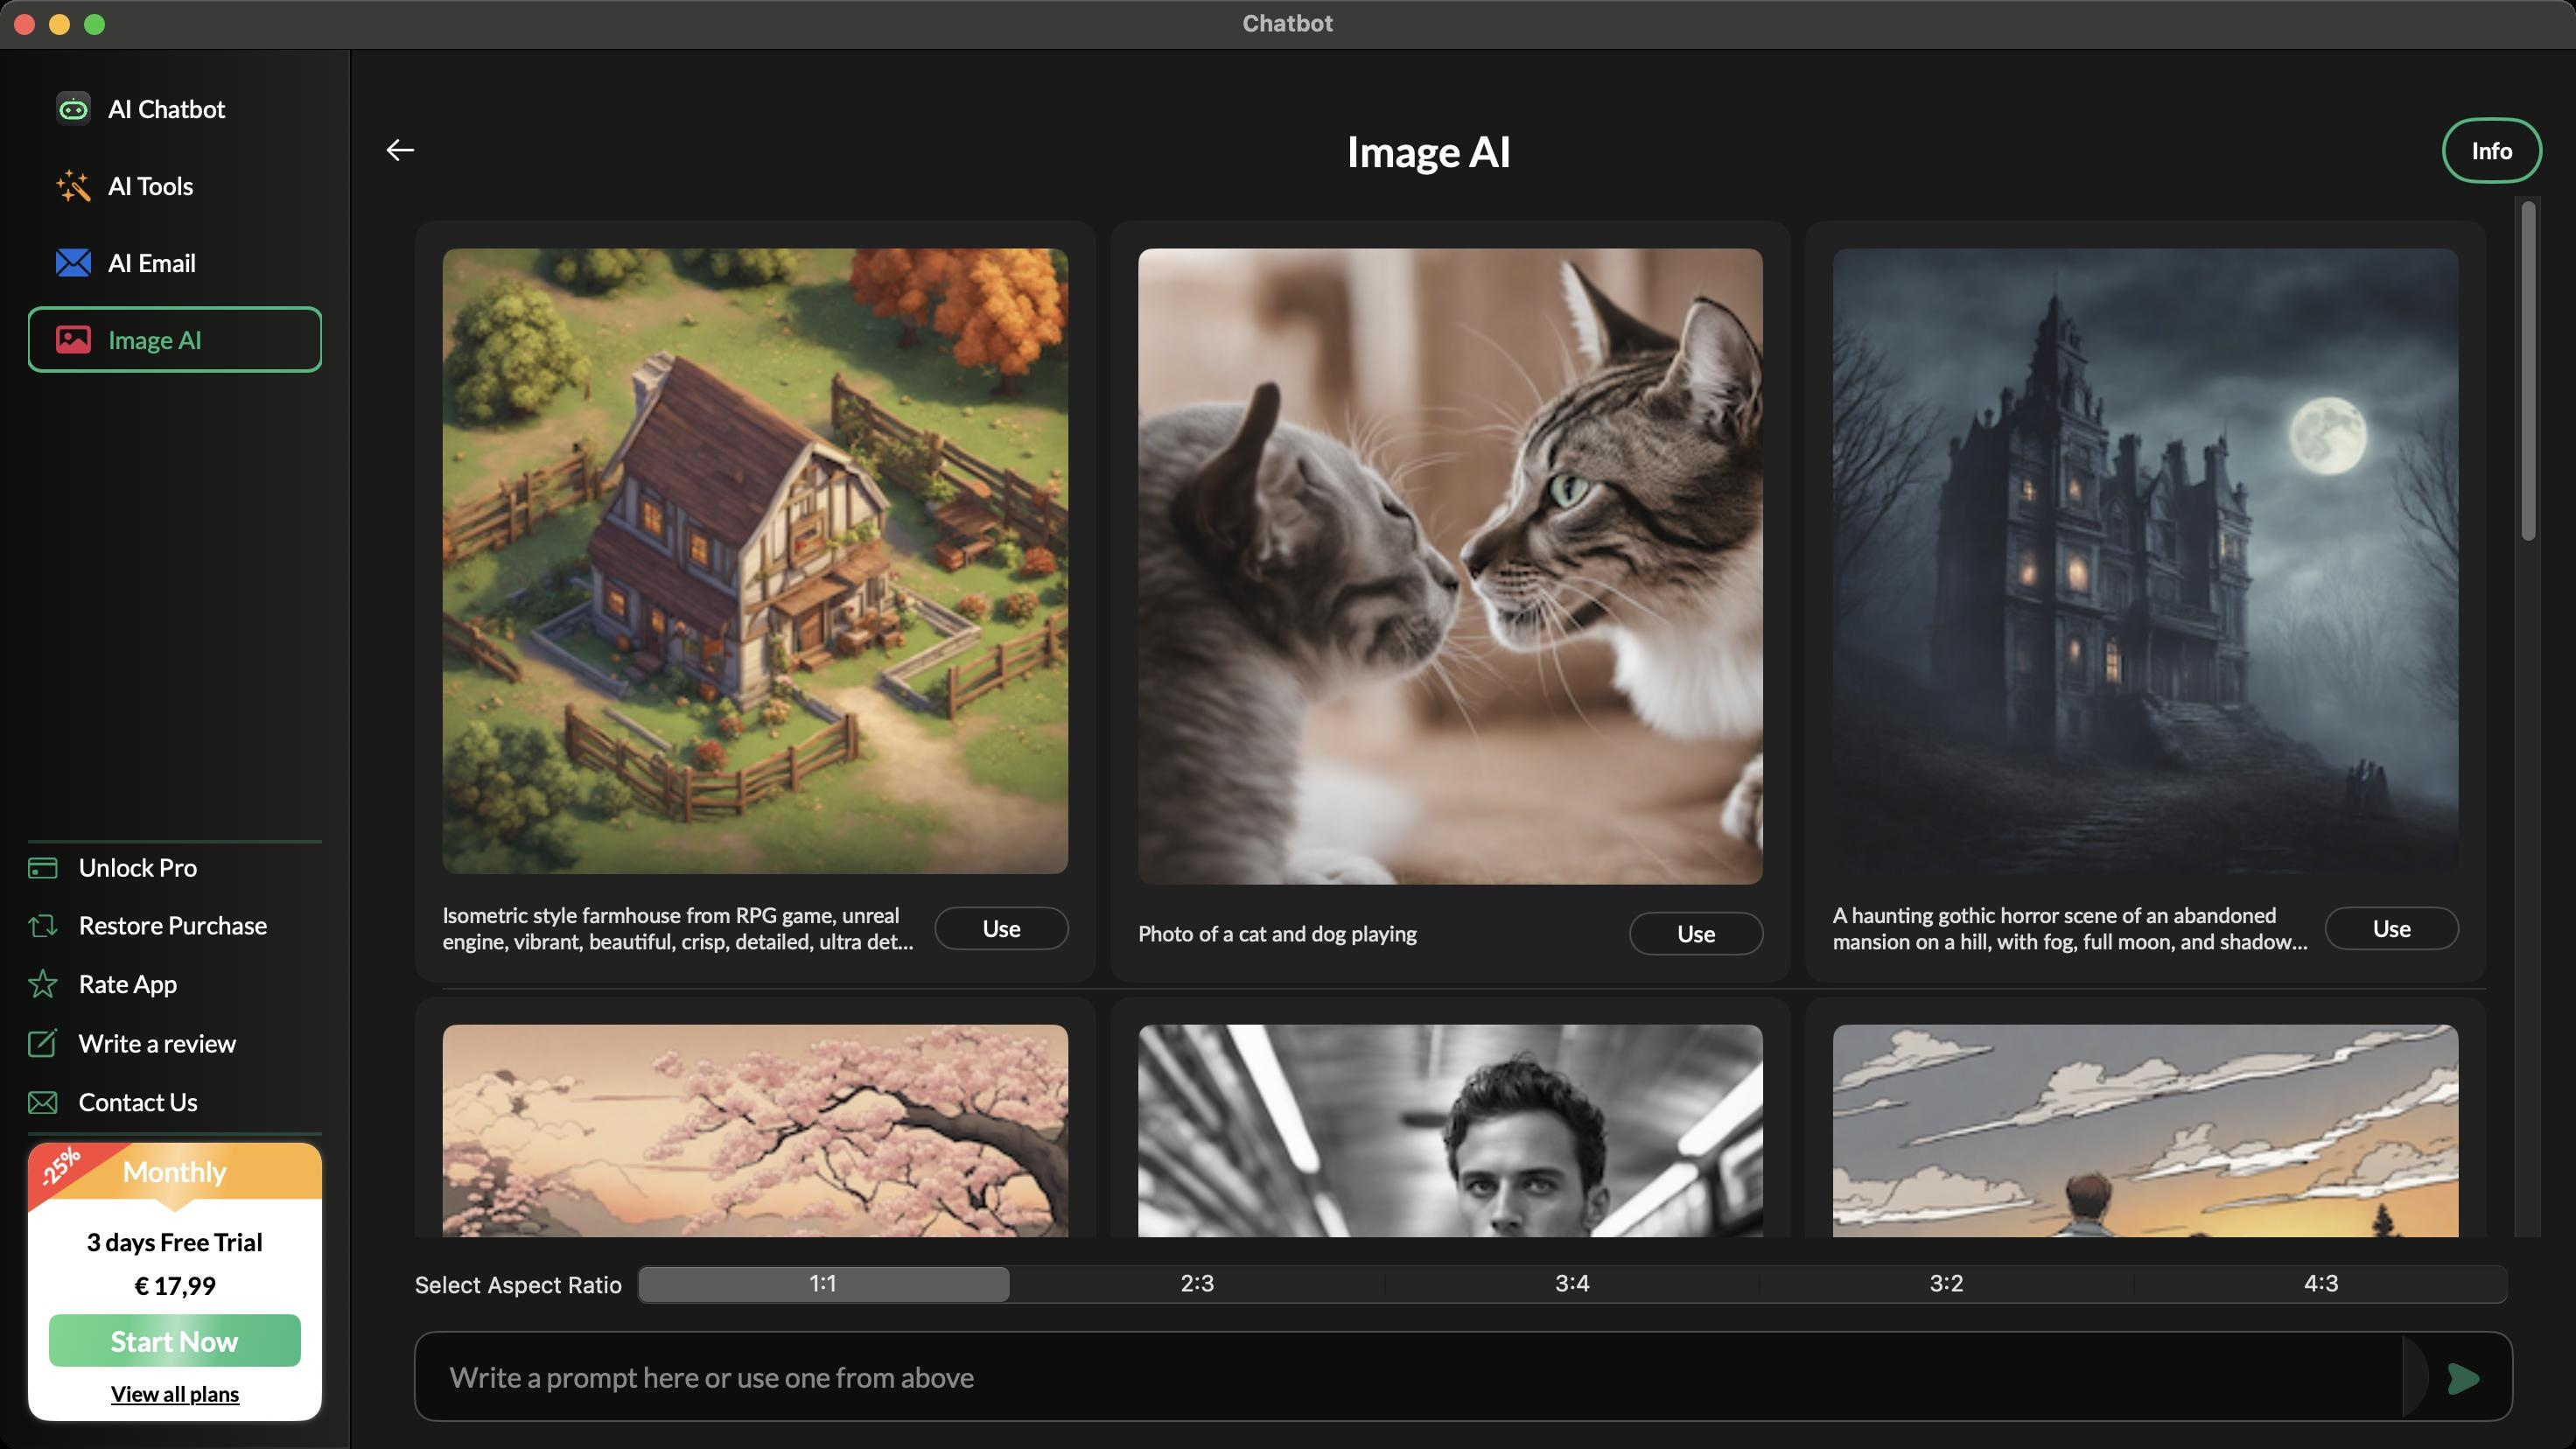
Accessibility tree:
{"name": "Chatbot", "role": "AXWindow", "description": null, "role_description": "standard window", "value": null, "position": "174.00;74.00", "size": "1472;828", "children": [{"name": null, "role": "AXSplitGroup", "description": null, "role_description": "split group", "value": null, "position": "0.00;28.00", "size": "1472;800", "children": [{"name": null, "role": "AXScrollArea", "description": null, "role_description": "scroll area", "value": null, "position": "0.00;28.00", "size": "200;800", "children": [{"name": null, "role": "AXTable", "description": null, "role_description": "table", "value": null, "position": "1.00;29.00", "size": "198;798", "children": [{"name": null, "role": "AXColumn", "description": null, "role_description": "column", "value": null, "position": "1.00;29.00", "size": "198;798", "children": []}]}]}, {"name": null, "role": "AXGroup", "description": null, "role_description": "group", "value": null, "position": "0.00;28.00", "size": "200;800", "children": [{"name": null, "role": "AXScrollArea", "description": null, "role_description": "scroll area", "value": null, "position": "16.00;44.00", "size": "168;428", "children": [{"name": null, "role": "AXImage", "description": "appiconsmall", "role_description": "image", "value": null, "position": "32.00;52.00", "size": "20;20", "children": []}, {"name": null, "role": "AXStaticText", "description": null, "role_description": "text", "value": "AI Chatbot", "position": "62.00;53.50", "size": "67;17", "children": []}, {"name": null, "role": "AXImage", "description": "aitools", "role_description": "image", "value": null, "position": "32.00;96.50", "size": "20;19", "children": []}, {"name": null, "role": "AXStaticText", "description": null, "role_description": "text", "value": "AI Tools", "position": "62.00;97.50", "size": "49;17", "children": []}, {"name": null, "role": "AXImage", "description": "aiemail", "role_description": "image", "value": null, "position": "32.00;142.00", "size": "20;16", "children": []}, {"name": null, "role": "AXStaticText", "description": null, "role_description": "text", "value": "AI Email", "position": "62.00;141.50", "size": "50;17", "children": []}, {"name": null, "role": "AXImage", "description": "imageai", "role_description": "image", "value": null, "position": "32.00;186.00", "size": "20;16", "children": []}, {"name": null, "role": "AXStaticText", "description": null, "role_description": "text", "value": "Image AI", "position": "62.00;185.50", "size": "54;17", "children": []}]}, {"name": null, "role": "AXImage", "description": "unlock", "role_description": "image", "value": null, "position": "16.00;489.50", "size": "17;12", "children": []}, {"name": null, "role": "AXStaticText", "description": null, "role_description": "text", "value": "Unlock Pro", "position": "45.00;487.16", "size": "68;17", "children": []}, {"name": null, "role": "AXImage", "description": "restore", "role_description": "image", "value": null, "position": "16.00;522.00", "size": "17;14", "children": []}, {"name": null, "role": "AXStaticText", "description": null, "role_description": "text", "value": "Restore Purchase", "position": "45.00;520.16", "size": "108;17", "children": []}, {"name": null, "role": "AXImage", "description": "star", "role_description": "image", "value": null, "position": "16.00;553.00", "size": "17;18", "children": []}, {"name": null, "role": "AXStaticText", "description": null, "role_description": "text", "value": "Rate App", "position": "45.00;553.49", "size": "56;17", "children": []}, {"name": null, "role": "AXImage", "description": "write review", "role_description": "image", "value": null, "position": "16.00;587.00", "size": "17;18", "children": []}, {"name": null, "role": "AXStaticText", "description": null, "role_description": "text", "value": "Write a review", "position": "45.00;587.50", "size": "90;17", "children": []}, {"name": null, "role": "AXImage", "description": "mail envelope", "role_description": "image", "value": null, "position": "16.00;623.00", "size": "17;14", "children": []}, {"name": null, "role": "AXStaticText", "description": null, "role_description": "text", "value": "Contact Us", "position": "45.00;621.18", "size": "68;17", "children": []}, {"name": null, "role": "AXStaticText", "description": null, "role_description": "text", "value": "-25%", "position": "18.80;651.80", "size": "30;30", "children": []}, {"name": null, "role": "AXStaticText", "description": null, "role_description": "text", "value": "Monthly", "position": "70.00;659.50", "size": "60;19", "children": []}, {"name": null, "role": "AXStaticText", "description": null, "role_description": "text", "value": "3 days Free Trial", "position": "49.50;701.00", "size": "101;17", "children": []}, {"name": null, "role": "AXStaticText", "description": null, "role_description": "text", "value": "€ 17,99", "position": "76.75;726.00", "size": "46;17", "children": []}, {"name": null, "role": "AXStaticText", "description": null, "role_description": "text", "value": "Start Now", "position": "63.50;756.50", "size": "73;19", "children": []}, {"name": null, "role": "AXStaticText", "description": null, "role_description": "text", "value": "View all plans", "position": "63.25;789.00", "size": "74;15", "children": []}]}, {"name": null, "role": "AXSplitter", "description": null, "role_description": "splitter", "value": 200.0, "position": "200.00;28.00", "size": "1;800", "children": []}, {"name": null, "role": "AXGroup", "description": null, "role_description": "group", "value": null, "position": "201.00;28.00", "size": "1271;800", "children": [{"name": null, "role": "AXImage", "description": "arrow.left", "role_description": "image", "value": null, "position": "221.00;79.50", "size": "16;13", "children": []}, {"name": null, "role": "AXStaticText", "description": null, "role_description": "text", "value": "Image AI", "position": "769.25;71.50", "size": "95;29", "children": []}, {"name": null, "role": "AXStaticText", "description": null, "role_description": "text", "value": "Info", "position": "1412.50;78.00", "size": "24;16", "children": []}, {"name": null, "role": "AXScrollArea", "description": null, "role_description": "scroll area", "value": null, "position": "221.00;112.00", "size": "1231;595", "children": [{"name": null, "role": "AXTable", "description": null, "role_description": "list", "value": null, "position": "221.00;112.00", "size": "1231;595", "children": [{"name": null, "role": "AXRow", "description": null, "role_description": "table row", "value": null, "position": "221.00;122.00", "size": "1216;444", "children": [{"name": null, "role": "AXCell", "description": null, "role_description": "cell", "value": null, "position": "237.00;122.00", "size": "1184;444", "children": [{"name": null, "role": "AXImage", "description": "Image1", "role_description": "image", "value": null, "position": "253.00;142.00", "size": "358;358", "children": []}, {"name": null, "role": "AXImage", "description": "Image2", "role_description": "image", "value": null, "position": "647.50;142.00", "size": "364;364", "children": []}, {"name": null, "role": "AXImage", "description": "Image3", "role_description": "image", "value": null, "position": "1047.50;142.00", "size": "358;358", "children": []}, {"name": null, "role": "AXStaticText", "description": null, "role_description": "text", "value": "Isometric style farmhouse from RPG game, unreal engine, vibrant, beautiful, crisp, detailed, ultra detailed, intricate", "position": "253.00;515.50", "size": "270;30", "children": []}, {"name": null, "role": "AXStaticText", "description": null, "role_description": "text", "value": "Use", "position": "534.50;518.50", "size": "76;24", "children": []}, {"name": null, "role": "AXStaticText", "description": null, "role_description": "text", "value": "Photo of a cat and dog playing", "position": "650.33;526.00", "size": "160;15", "children": []}, {"name": null, "role": "AXStaticText", "description": null, "role_description": "text", "value": "Use", "position": "931.50;521.50", "size": "76;24", "children": []}, {"name": null, "role": "AXStaticText", "description": null, "role_description": "text", "value": "A haunting gothic horror scene of an abandoned mansion on a hill, with fog, full moon, and shadowy figures, in a digital painting style reminiscent of the Castlevania game series", "position": "1047.67;515.50", "size": "272;30", "children": []}, {"name": null, "role": "AXStaticText", "description": null, "role_description": "text", "value": "Use", "position": "1329.00;518.50", "size": "76;24", "children": []}]}]}, {"name": null, "role": "AXRow", "description": null, "role_description": "table row", "value": null, "position": "221.00;565.50", "size": "1216;444", "children": [{"name": null, "role": "AXCell", "description": null, "role_description": "cell", "value": null, "position": "237.00;565.50", "size": "1184;444", "children": [{"name": null, "role": "AXImage", "description": "Image4", "role_description": "image", "value": null, "position": "253.00;585.50", "size": "358;358", "children": []}, {"name": null, "role": "AXImage", "description": "Image5", "role_description": "image", "value": null, "position": "650.50;585.50", "size": "358;358", "children": []}, {"name": null, "role": "AXImage", "description": "Image6", "role_description": "image", "value": null, "position": "1044.50;585.50", "size": "364;364", "children": []}, {"name": null, "role": "AXStaticText", "description": null, "role_description": "text", "value": "A tranquil Zen garden with cherry blossom trees, a small bridge, and a pond at sunset. Japanese drawing", "position": "253.00;959.00", "size": "271;30", "children": []}, {"name": null, "role": "AXStaticText", "description": null, "role_description": "text", "value": "Use", "position": "534.50;962.00", "size": "76;24", "children": []}, {"name": null, "role": "AXStaticText", "description": null, "role_description": "text", "value": "B&W photography, model shot, man in subway station, beautiful detailed eyes, professional award-winning portrait photography, Zeiss 150mm f/2.8", "position": "650.33;959.00", "size": "269;30", "children": []}, {"name": null, "role": "AXStaticText", "description": null, "role_description": "text", "value": "Use", "position": "931.50;962.00", "size": "76;24", "children": []}, {"name": null, "role": "AXStaticText", "description": null, "role_description": "text", "value": "Comic of couple walking away into the sunset", "position": "1047.67;969.50", "size": "240;15", "children": []}, {"name": null, "role": "AXStaticText", "description": null, "role_description": "text", "value": "Use", "position": "1329.00;965.00", "size": "76;24", "children": []}]}]}, {"name": null, "role": "AXRow", "description": null, "role_description": "table row", "value": null, "position": "221.00;1009.00", "size": "1216;444", "children": [{"name": null, "role": "AXCell", "description": null, "role_description": "cell", "value": null, "position": "237.00;1009.00", "size": "1184;444", "children": [{"name": null, "role": "AXImage", "description": "Image7", "role_description": "image", "value": null, "position": "253.00;1029.00", "size": "358;358", "children": []}, {"name": null, "role": "AXImage", "description": "Image8", "role_description": "image", "value": null, "position": "650.50;1029.00", "size": "358;358", "children": []}, {"name": null, "role": "AXImage", "description": "Image9", "role_description": "image", "value": null, "position": "1044.50;1029.00", "size": "364;364", "children": []}, {"name": null, "role": "AXStaticText", "description": null, "role_description": "text", "value": "Cute rabbit wearing a jacket, with a carrot, 3D Style, rendering, close-up, bokeh background", "position": "253.00;1402.50", "size": "245;30", "children": []}, {"name": null, "role": "AXStaticText", "description": null, "role_description": "text", "value": "Use", "position": "534.50;1405.50", "size": "76;24", "children": []}, {"name": null, "role": "AXStaticText", "description": null, "role_description": "text", "value": "Interior design of living room, neutral colors, modern, windows with NYC skyline view at night", "position": "650.33;1402.50", "size": "258;30", "children": []}, {"name": null, "role": "AXStaticText", "description": null, "role_description": "text", "value": "Use", "position": "931.50;1405.50", "size": "76;24", "children": []}, {"name": null, "role": "AXStaticText", "description": null, "role_description": "text", "value": "Beautiful landscape photo of a snowy mountain", "position": "1047.67;1413.00", "size": "251;15", "children": []}, {"name": null, "role": "AXStaticText", "description": null, "role_description": "text", "value": "Use", "position": "1329.00;1408.50", "size": "76;24", "children": []}]}]}, {"name": null, "role": "AXRow", "description": null, "role_description": "table row", "value": null, "position": "221.00;1452.50", "size": "1216;444", "children": [{"name": null, "role": "AXCell", "description": null, "role_description": "cell", "value": null, "position": "237.00;1452.50", "size": "1184;444", "children": [{"name": null, "role": "AXImage", "description": "Image10", "role_description": "image", "value": null, "position": "253.00;1472.50", "size": "358;358", "children": []}, {"name": null, "role": "AXImage", "description": "Image11", "role_description": "image", "value": null, "position": "650.50;1472.50", "size": "358;358", "children": []}, {"name": null, "role": "AXImage", "description": "Image12", "role_description": "image", "value": null, "position": "1047.50;1472.50", "size": "358;358", "children": []}, {"name": null, "role": "AXStaticText", "description": null, "role_description": "text", "value": "Imagine a vast forest filled with ancient, towering trees, their leaves glowing softly under the light of a full moon. A sparkling river winds through the forest, reflecting the twinkling stars above. Fireflies dance around, adding a magical touch to the serene landscape", "position": "253.00;1846.00", "size": "272;30", "children": []}, {"name": null, "role": "AXStaticText", "description": null, "role_description": "text", "value": "Use", "position": "534.50;1849.00", "size": "76;24", "children": []}, {"name": null, "role": "AXStaticText", "description": null, "role_description": "text", "value": "Visualize a breathtaking city of the future during sunrise. Skyscrapers of glass and chrome rise towards the sky, adorned with neon lights and holographic displays. The first rays of the sun bathe the city in a warm, golden light, creating a stark contrast with the cool blue and purple hues of the advanced technology", "position": "650.33;1846.00", "size": "268;30", "children": []}, {"name": null, "role": "AXStaticText", "description": null, "role_description": "text", "value": "Use", "position": "931.50;1849.00", "size": "76;24", "children": []}, {"name": null, "role": "AXStaticText", "description": null, "role_description": "text", "value": "Picture an underwater paradise, a vibrant coral reef teeming with life. Colorful fish swim among the coral, which comes in a myriad of shapes and colors. Sunlight filters through the water, casting a serene glow on this underwater wonderland.", "position": "1047.67;1846.00", "size": "273;30", "children": []}, {"name": null, "role": "AXStaticText", "description": null, "role_description": "text", "value": "Use", "position": "1329.00;1849.00", "size": "76;24", "children": []}]}]}, {"name": null, "role": "AXColumn", "description": null, "role_description": "column", "value": null, "position": "231.00;112.00", "size": "1196;1794", "children": []}]}, {"name": null, "role": "AXScrollBar", "description": null, "role_description": "scroll bar", "value": 0.0, "position": "1437.00;112.00", "size": "15;595", "children": [{"name": null, "role": "AXValueIndicator", "description": null, "role_description": "value indicator", "value": 0.0, "position": "1437.00;114.00", "size": "15;196", "children": []}, {"name": null, "role": "AXButton", "description": null, "role_description": "increment arrow button", "value": null, "position": "1437.00;112.00", "size": "0;0", "children": []}, {"name": null, "role": "AXButton", "description": null, "role_description": "decrement arrow button", "value": null, "position": "1437.00;112.00", "size": "0;0", "children": []}, {"name": null, "role": "AXButton", "description": null, "role_description": "increment page button", "value": null, "position": "1437.00;310.50", "size": "15;396", "children": []}, {"name": null, "role": "AXButton", "description": null, "role_description": "decrement page button", "value": null, "position": "1437.00;112.00", "size": "15;2", "children": []}]}]}, {"name": null, "role": "AXStaticText", "description": null, "role_description": "text", "value": "Select Aspect Ratio", "position": "237.00;726.00", "size": "119;16", "children": []}, {"name": null, "role": "AXRadioGroup", "description": null, "role_description": "radio group", "value": "{\n    \"name\": null,\n    \"role\": \"AXRadioButton\",\n    \"description\": \"1:1\",\n    \"role_description\": \"radio button\",\n    \"value\": 1,\n    \"position\": \"362.00;722.00\",\n    \"size\": \"216;24\",\n    \"children\": []\n}", "position": "364.00;723.00", "size": "1072;22", "children": [{"name": null, "role": "AXRadioButton", "description": "1:1", "role_description": "radio button", "value": 1, "position": "362.00;722.00", "size": "216;24", "children": []}, {"name": null, "role": "AXRadioButton", "description": "2:3", "role_description": "radio button", "value": 0, "position": "578.00;722.00", "size": "214;24", "children": []}, {"name": null, "role": "AXRadioButton", "description": "3:4", "role_description": "radio button", "value": 0, "position": "792.00;722.00", "size": "214;24", "children": []}, {"name": null, "role": "AXRadioButton", "description": "3:2", "role_description": "radio button", "value": 0, "position": "1006.00;722.00", "size": "214;24", "children": []}, {"name": null, "role": "AXRadioButton", "description": "4:3", "role_description": "radio button", "value": 0, "position": "1220.00;722.00", "size": "215;24", "children": []}]}, {"name": null, "role": "AXScrollArea", "description": null, "role_description": "scroll area", "value": null, "position": "237.00;761.00", "size": "1151;51", "children": [{"name": null, "role": "AXTextArea", "description": null, "role_description": "text entry area", "value": "", "position": "237.00;761.00", "size": "1136;51", "children": []}, {"name": null, "role": "AXScrollBar", "description": null, "role_description": "scroll bar", "value": 0.0, "position": "1373.00;761.00", "size": "15;51", "children": []}]}, {"name": null, "role": "AXImage", "description": "send_button", "role_description": "image", "value": null, "position": "1396.00;776.00", "size": "24;24", "children": []}]}]}, {"name": null, "role": "AXButton", "description": null, "role_description": "close button", "value": null, "position": "7.00;6.00", "size": "14;16", "children": []}, {"name": null, "role": "AXButton", "description": null, "role_description": "full screen button", "value": null, "position": "47.00;6.00", "size": "14;16", "children": [{"name": null, "role": "AXGroup", "description": null, "role_description": "group", "value": null, "position": "47.00;6.00", "size": "14;16", "children": [{"name": null, "role": "AXGroup", "description": null, "role_description": "group", "value": null, "position": "47.00;6.00", "size": "14;16", "children": []}]}]}, {"name": null, "role": "AXButton", "description": null, "role_description": "minimize button", "value": null, "position": "27.00;6.00", "size": "14;16", "children": []}, {"name": null, "role": "AXStaticText", "description": null, "role_description": "text", "value": "Chatbot", "position": "708.00;5.00", "size": "57;16", "children": []}]}